Question:
'''
public class Supplier_Home extends Fragment {
private static final String TAG = "Supplier_Home";
View view;
@Nullable
@Override
public View onCreateView(LayoutInflater inflater, @Nullable ViewGroup container, @Nullable Bundle savedInstanceState) {
return inflater.inflate(R.layout.s_1home, null);
view = inflater.inflate(R.layout.supply__home__po, container, false);
Button pOrders=(Button)view.findViewById(R.id.pOrders);
pOrders.setOnClickListener(new View.OnClickListener() {
@Override
public void onClick(View view) {
Log.d(TAG, "onClick: Clicked login1.");
Intent intent = new Intent(getContext(), Login.class);
}
});
}
'''
}
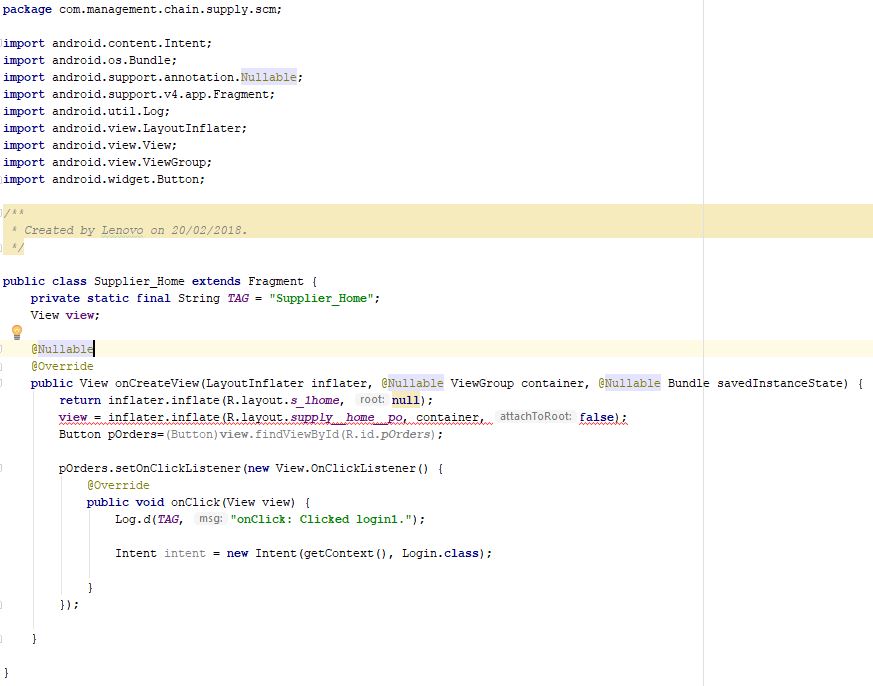
Answer: You are returning the complete view in the starting itself making the code below return unreachable.
You have given two layouts, If I am not wrong s_1home is layout of your activity where view pager is resting and supply__home__po is your fragment layout. Considering my assumptions are correct please change the code as follows
'''
public class Supplier_Home extends Fragment {
private static final String TAG = "Supplier_Home";
View view;
@Nullable
@Override
public View onCreateView(LayoutInflater inflater, @Nullable ViewGroup
container, @Nullable Bundle savedInstanceState) {
view = inflater.inflate(R.layout.supply__home__po, container, false);
Button pOrders=(Button) view.findViewById(R.id.pOrders);
pOrders.setOnClickListener(new View.OnClickListener() {
@Override
public void onClick(View view) {
Log.d(TAG, "onClick: Clicked login1.");
Intent intent = new Intent(getContext(), Login.class);
}
});
return view;
}
}
'''